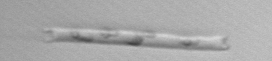
Label: Eucampia_morphytype1